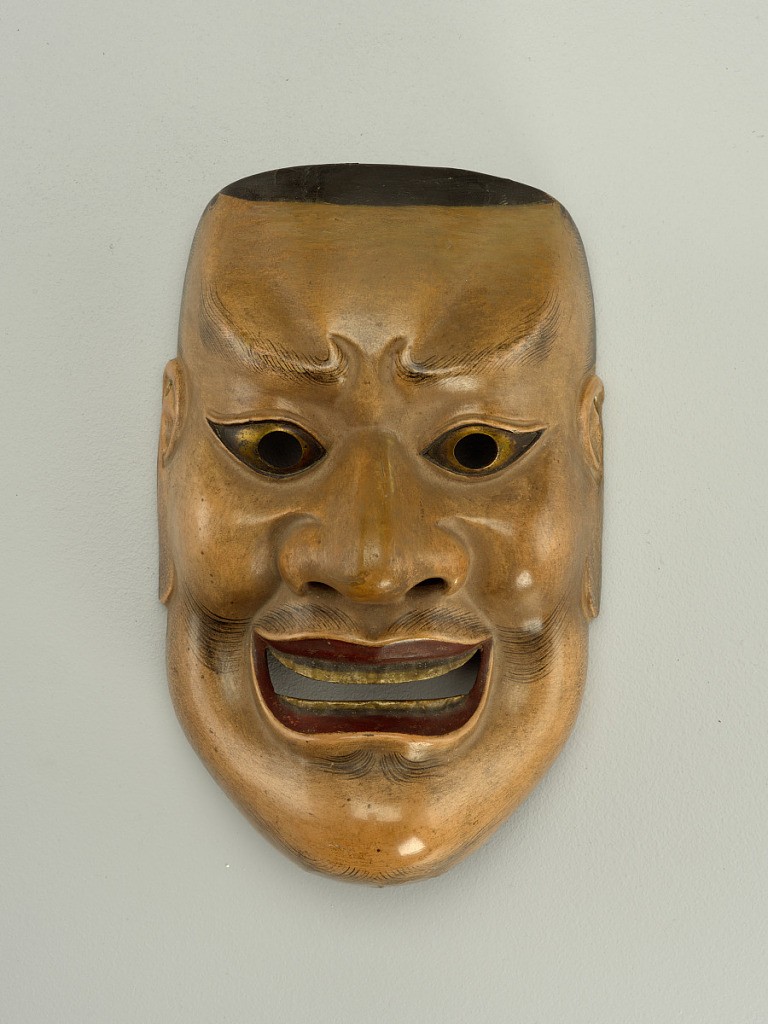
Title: mask
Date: possibly 19th century
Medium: wood, carved and painted
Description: Shojo character (orangotang, drunkard). Red-faced, with lines painted to simulate strands of straggily hair.